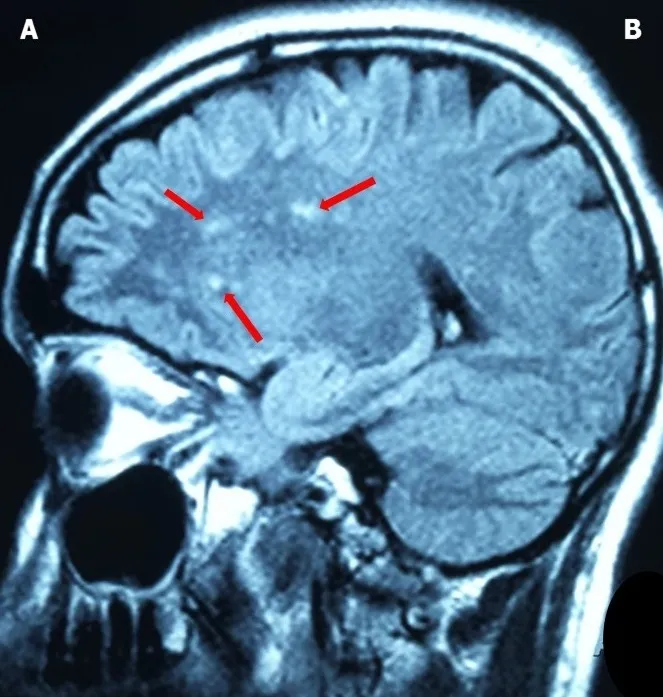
Sagittal FLAIR brain MRI showing (in red arrows) hypersignal lesions located in the left semi-oval center: A = anterior; P = posterior.
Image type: radiology (mri)